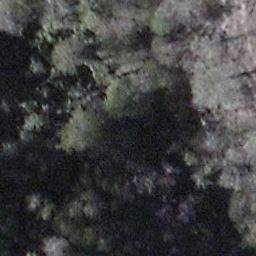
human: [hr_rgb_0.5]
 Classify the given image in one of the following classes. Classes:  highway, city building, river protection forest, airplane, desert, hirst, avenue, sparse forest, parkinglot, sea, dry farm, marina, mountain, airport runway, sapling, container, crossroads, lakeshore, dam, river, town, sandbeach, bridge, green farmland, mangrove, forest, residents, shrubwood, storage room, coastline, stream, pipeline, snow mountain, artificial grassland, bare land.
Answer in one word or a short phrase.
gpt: shrubwood